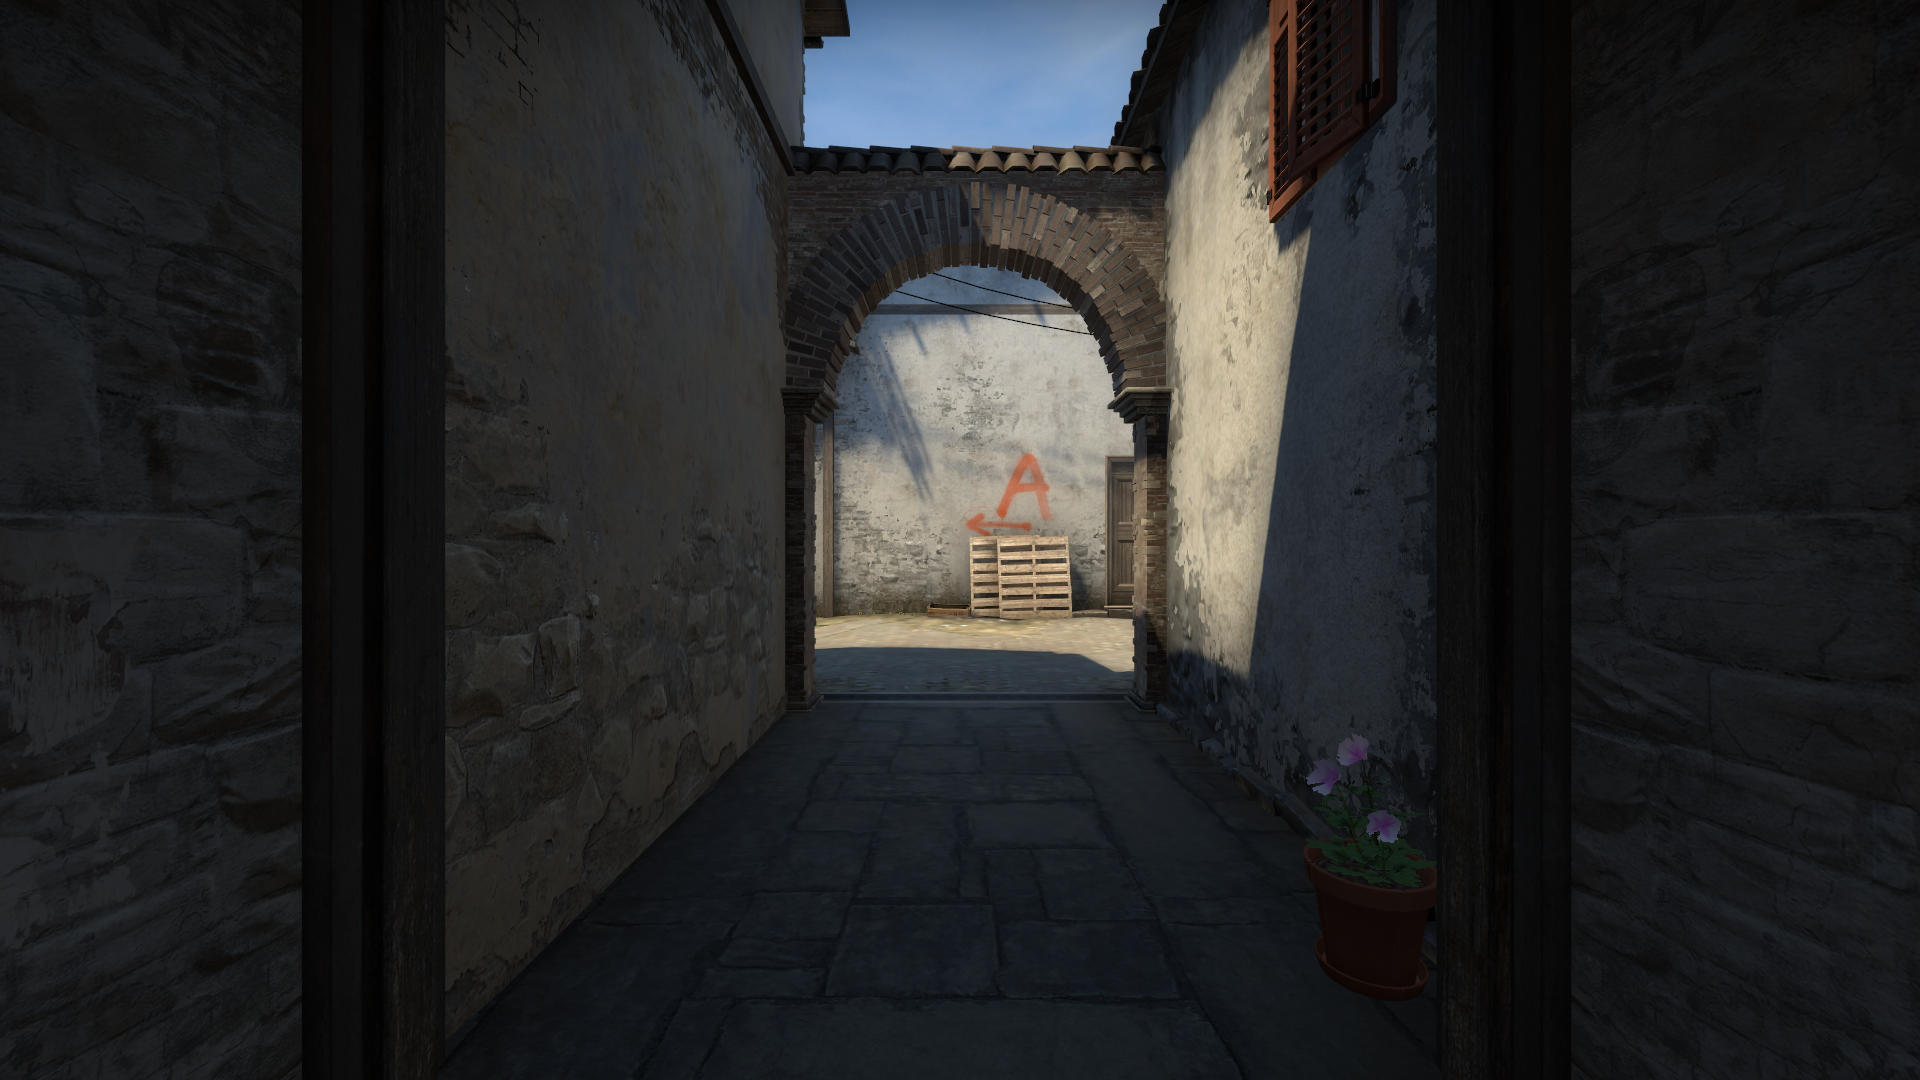
Map: de_inferno